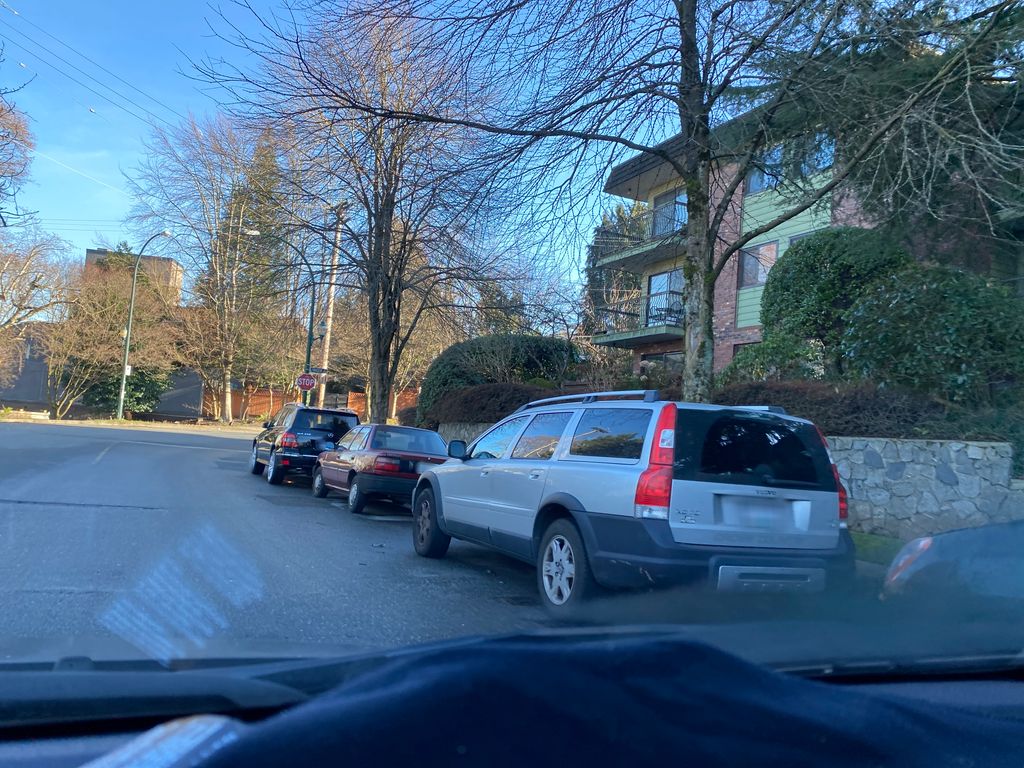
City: vancouver